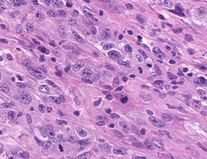
Tumor epithelial tissue: yes
Tumor-associated stroma tissue: no
Normal tissue: no